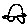
Label: car